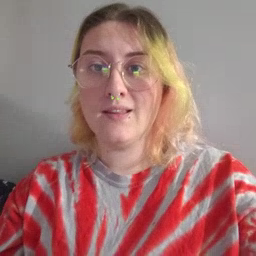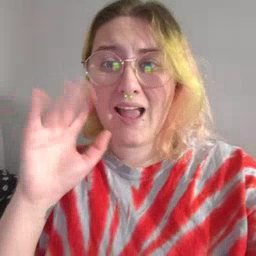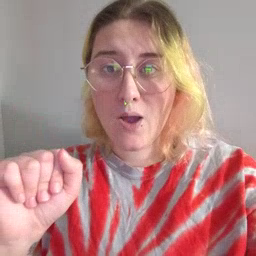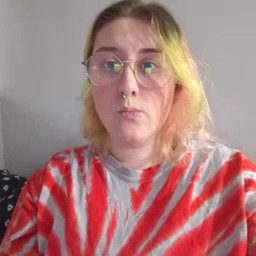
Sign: loud